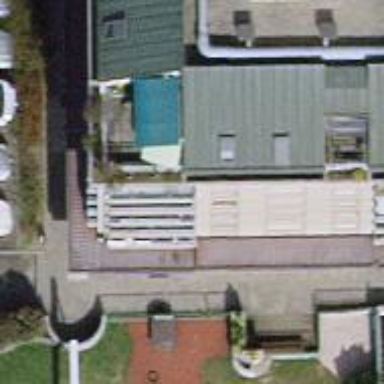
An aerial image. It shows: Kindergarten.